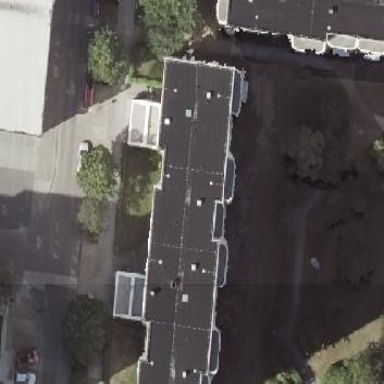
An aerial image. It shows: Apartment building with flat roof.